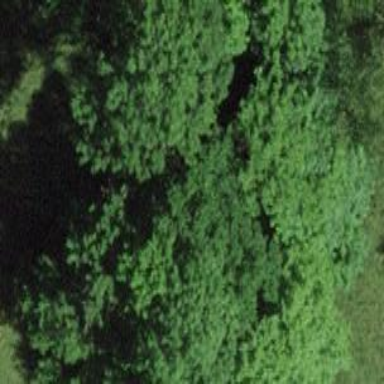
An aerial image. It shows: Forest area.